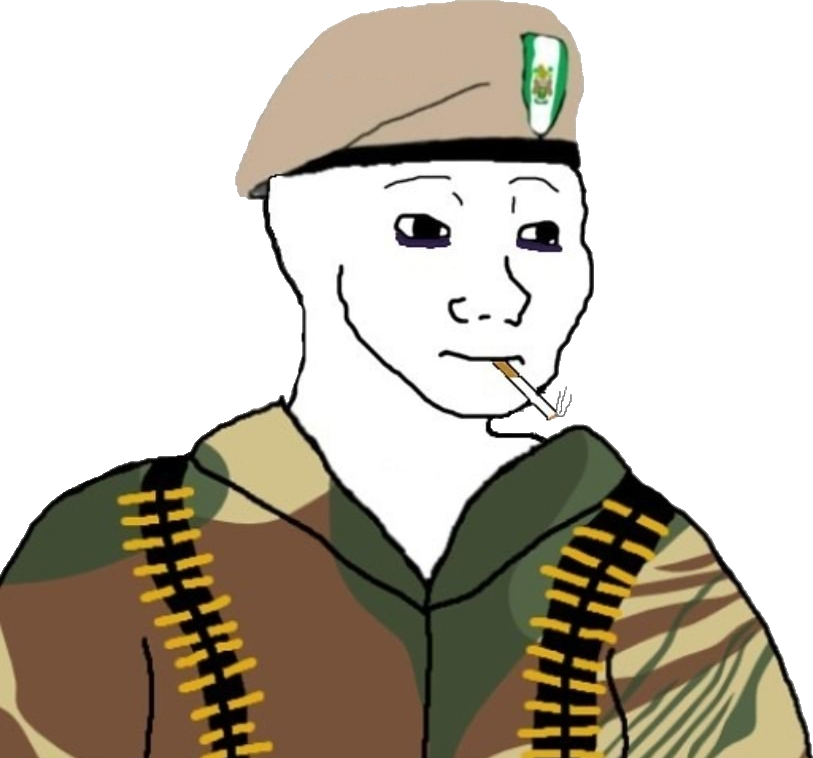
Label: 5_Doomer